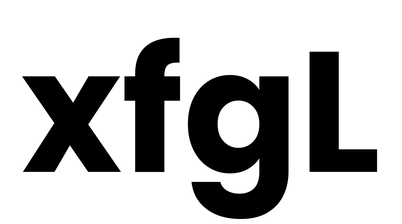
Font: Poppins-Bold